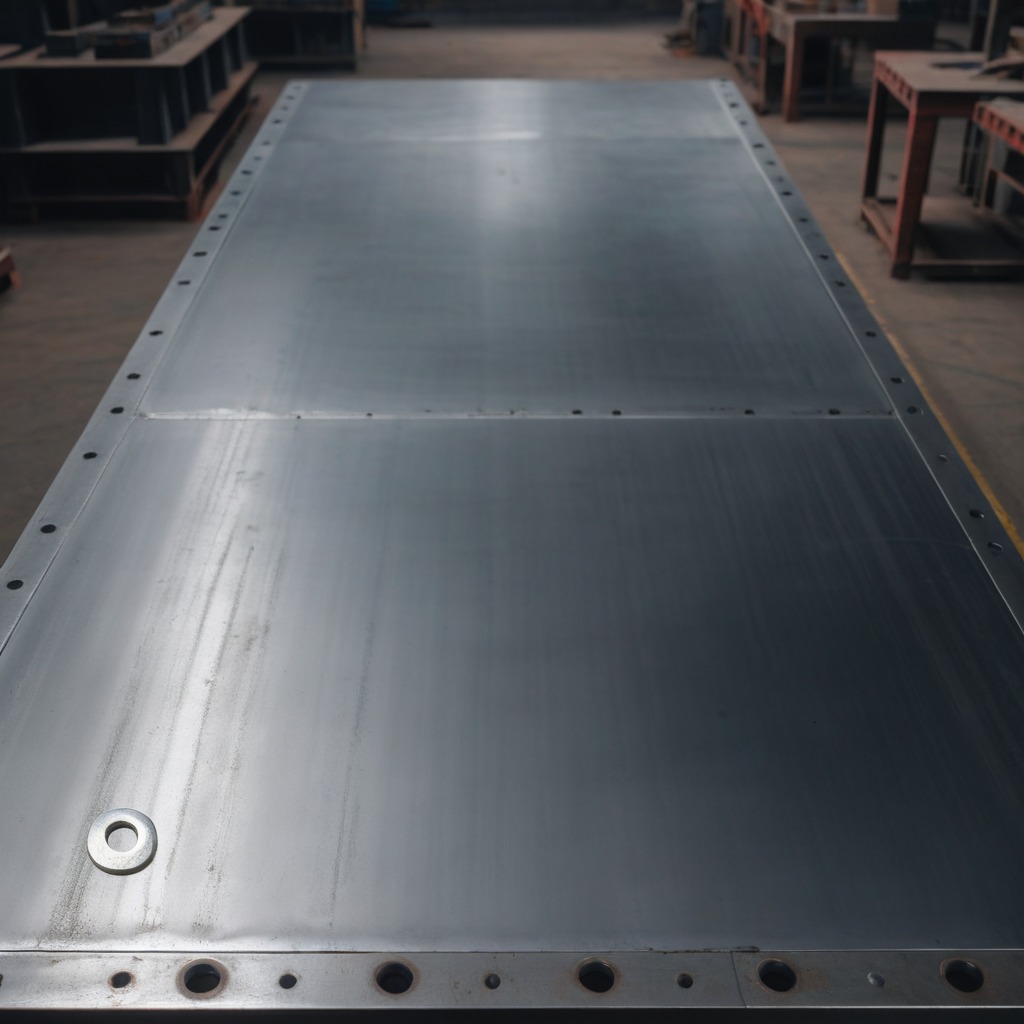
A flat metal washer is lying on a cold steel table in a mining workshop gritty textures.